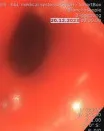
(E) Pathological examination of bronchial epithelial hyperplasia with reactively inflamed bronchial mucosa with chronic bronchitis with pseudopapillary epithelial hyperplasia (stars) and pronounced squamous epithelium metaplasia (arrow) (H&E, 20x).
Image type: endoscopy (airway_endoscopy)